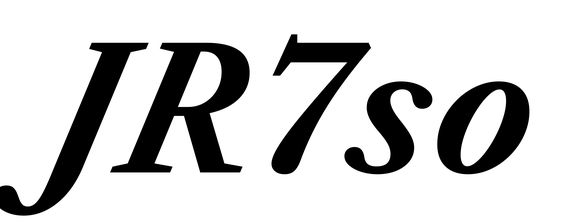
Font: LibreCaslonText-Italic_Bold_Italic